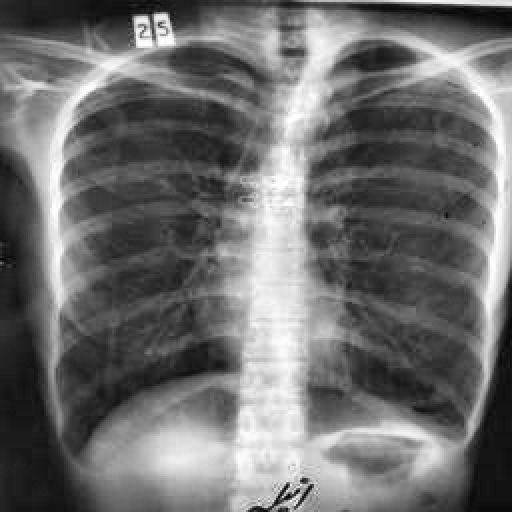
Finding: TUBERCULOSIS